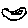
Label: bird